Question: I have an odd issue, I cannot get the last row that contains 2 links and text to appear inline, instead it wraps.
'''
<div class="row">
<div class="col-md-12">
<h3>Results</h3>
<form action="/Search" class="form-inline" method="post">
<table class="table table-striped" border="1">
<tr>
<th>Col 1</th>
<th>Col 2</th>
<th>Col 3</th>
<th>Col 4</th>
<th>Col 5</th>
</tr>
<tr>
<td>data</td>
<td>data</td>
<td>data</td>
<td>data</td>
<td>data</td>
</tr>
<tr>
<td colspan="5">
<a href="#" data-pageindex="3" class="pager">[Previous]</a>
Page 5 of 30
<a href="#" data-pageindex="5" class="pager">[Next]</a>
</td>
</tr>
</table>
</form>
</div>
</div>
'''
I've tried the text-nowrap class, and tried a number of CSS inline statements without any luck.
How do I get the last cell to have the text appear on the same line such as:
> [Previous] Page 5 of 30 [Next]
instead of:

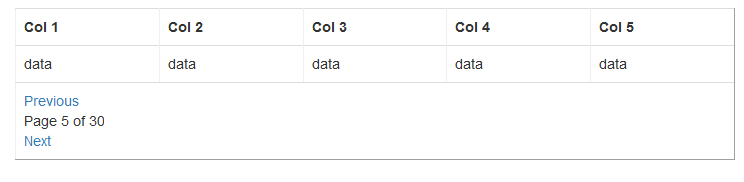
Answer: Wrap the section in a form tag with the 'form-inline' class, then wrap the previous and next anchor links in divs with the 'form-group' class.
'''
<link href="https://maxcdn.bootstrapcdn.com/bootstrap/3.3.7/css/bootstrap.min.css" rel="stylesheet" />
<script src="https://ajax.googleapis.com/ajax/libs/jquery/2.1.1/jquery.min.js"></script>
<script src="https://maxcdn.bootstrapcdn.com/bootstrap/3.3.7/js/bootstrap.min.js"></script>
<div class="row">
<div class="col-md-12">
<table class="table table-striped" border="1">
<tbody>
<tr>
<th>Col 1</th>
<th>Col 2</th>
<th>Col 3</th>
<th>Col 4</th>
<th>Col 5</th>
</tr>
<tr>
<td>data</td>
<td>data</td>
<td>data</td>
<td>data</td>
<td>data</td>
</tr>
<tr>
<td colspan="5">
<form class="form-inline">
<div class="form-group">
<a href="#" data-pageindex="3" class="pager">[Previous]</a>
</div>
Page 5 of 30
<div class="form-group">
<a href="#" data-pageindex="5" class="pager">[Next]</a>
</div>
</form>
</td>
</tr>
</tbody>
</table>
</div>
</div>
'''
However, you could also remove the pager class from your anchor tags to get it to work normally.
Should you want actual Bootstrap styled pagers, you need to use them with an unordered list, like so:
'''
<link href="https://maxcdn.bootstrapcdn.com/bootstrap/3.3.7/css/bootstrap.min.css" rel="stylesheet"/>
<script src="https://ajax.googleapis.com/ajax/libs/jquery/2.1.1/jquery.min.js"></script>
<script src="https://maxcdn.bootstrapcdn.com/bootstrap/3.3.7/js/bootstrap.min.js"></script>
<div class="row">
<div class="col-md-12">
<table class="table table-striped" border="1">
<tbody><tr>
<th>Col 1</th>
<th>Col 2</th>
<th>Col 3</th>
<th>Col 4</th>
<th>Col 5</th>
</tr>
<tr>
<td>data</td>
<td>data</td>
<td>data</td>
<td>data</td>
<td>data</td>
</tr>
<tr>
<td colspan="5">
<nav>
<ul class="pager pull-left">
<li><a href="#">Previous</a></li>
Page X of Y
<li><a href="#">Next</a></li>
</ul>
</nav>
</td>
</tr>
</tbody></table>
</div>
</div>
'''
Only slight downside is it makes the row they're in a bit wider.